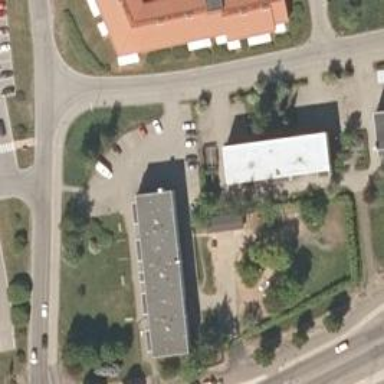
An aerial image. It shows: Kindergarten.